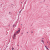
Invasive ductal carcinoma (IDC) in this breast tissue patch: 0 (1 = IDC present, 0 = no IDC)